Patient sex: M
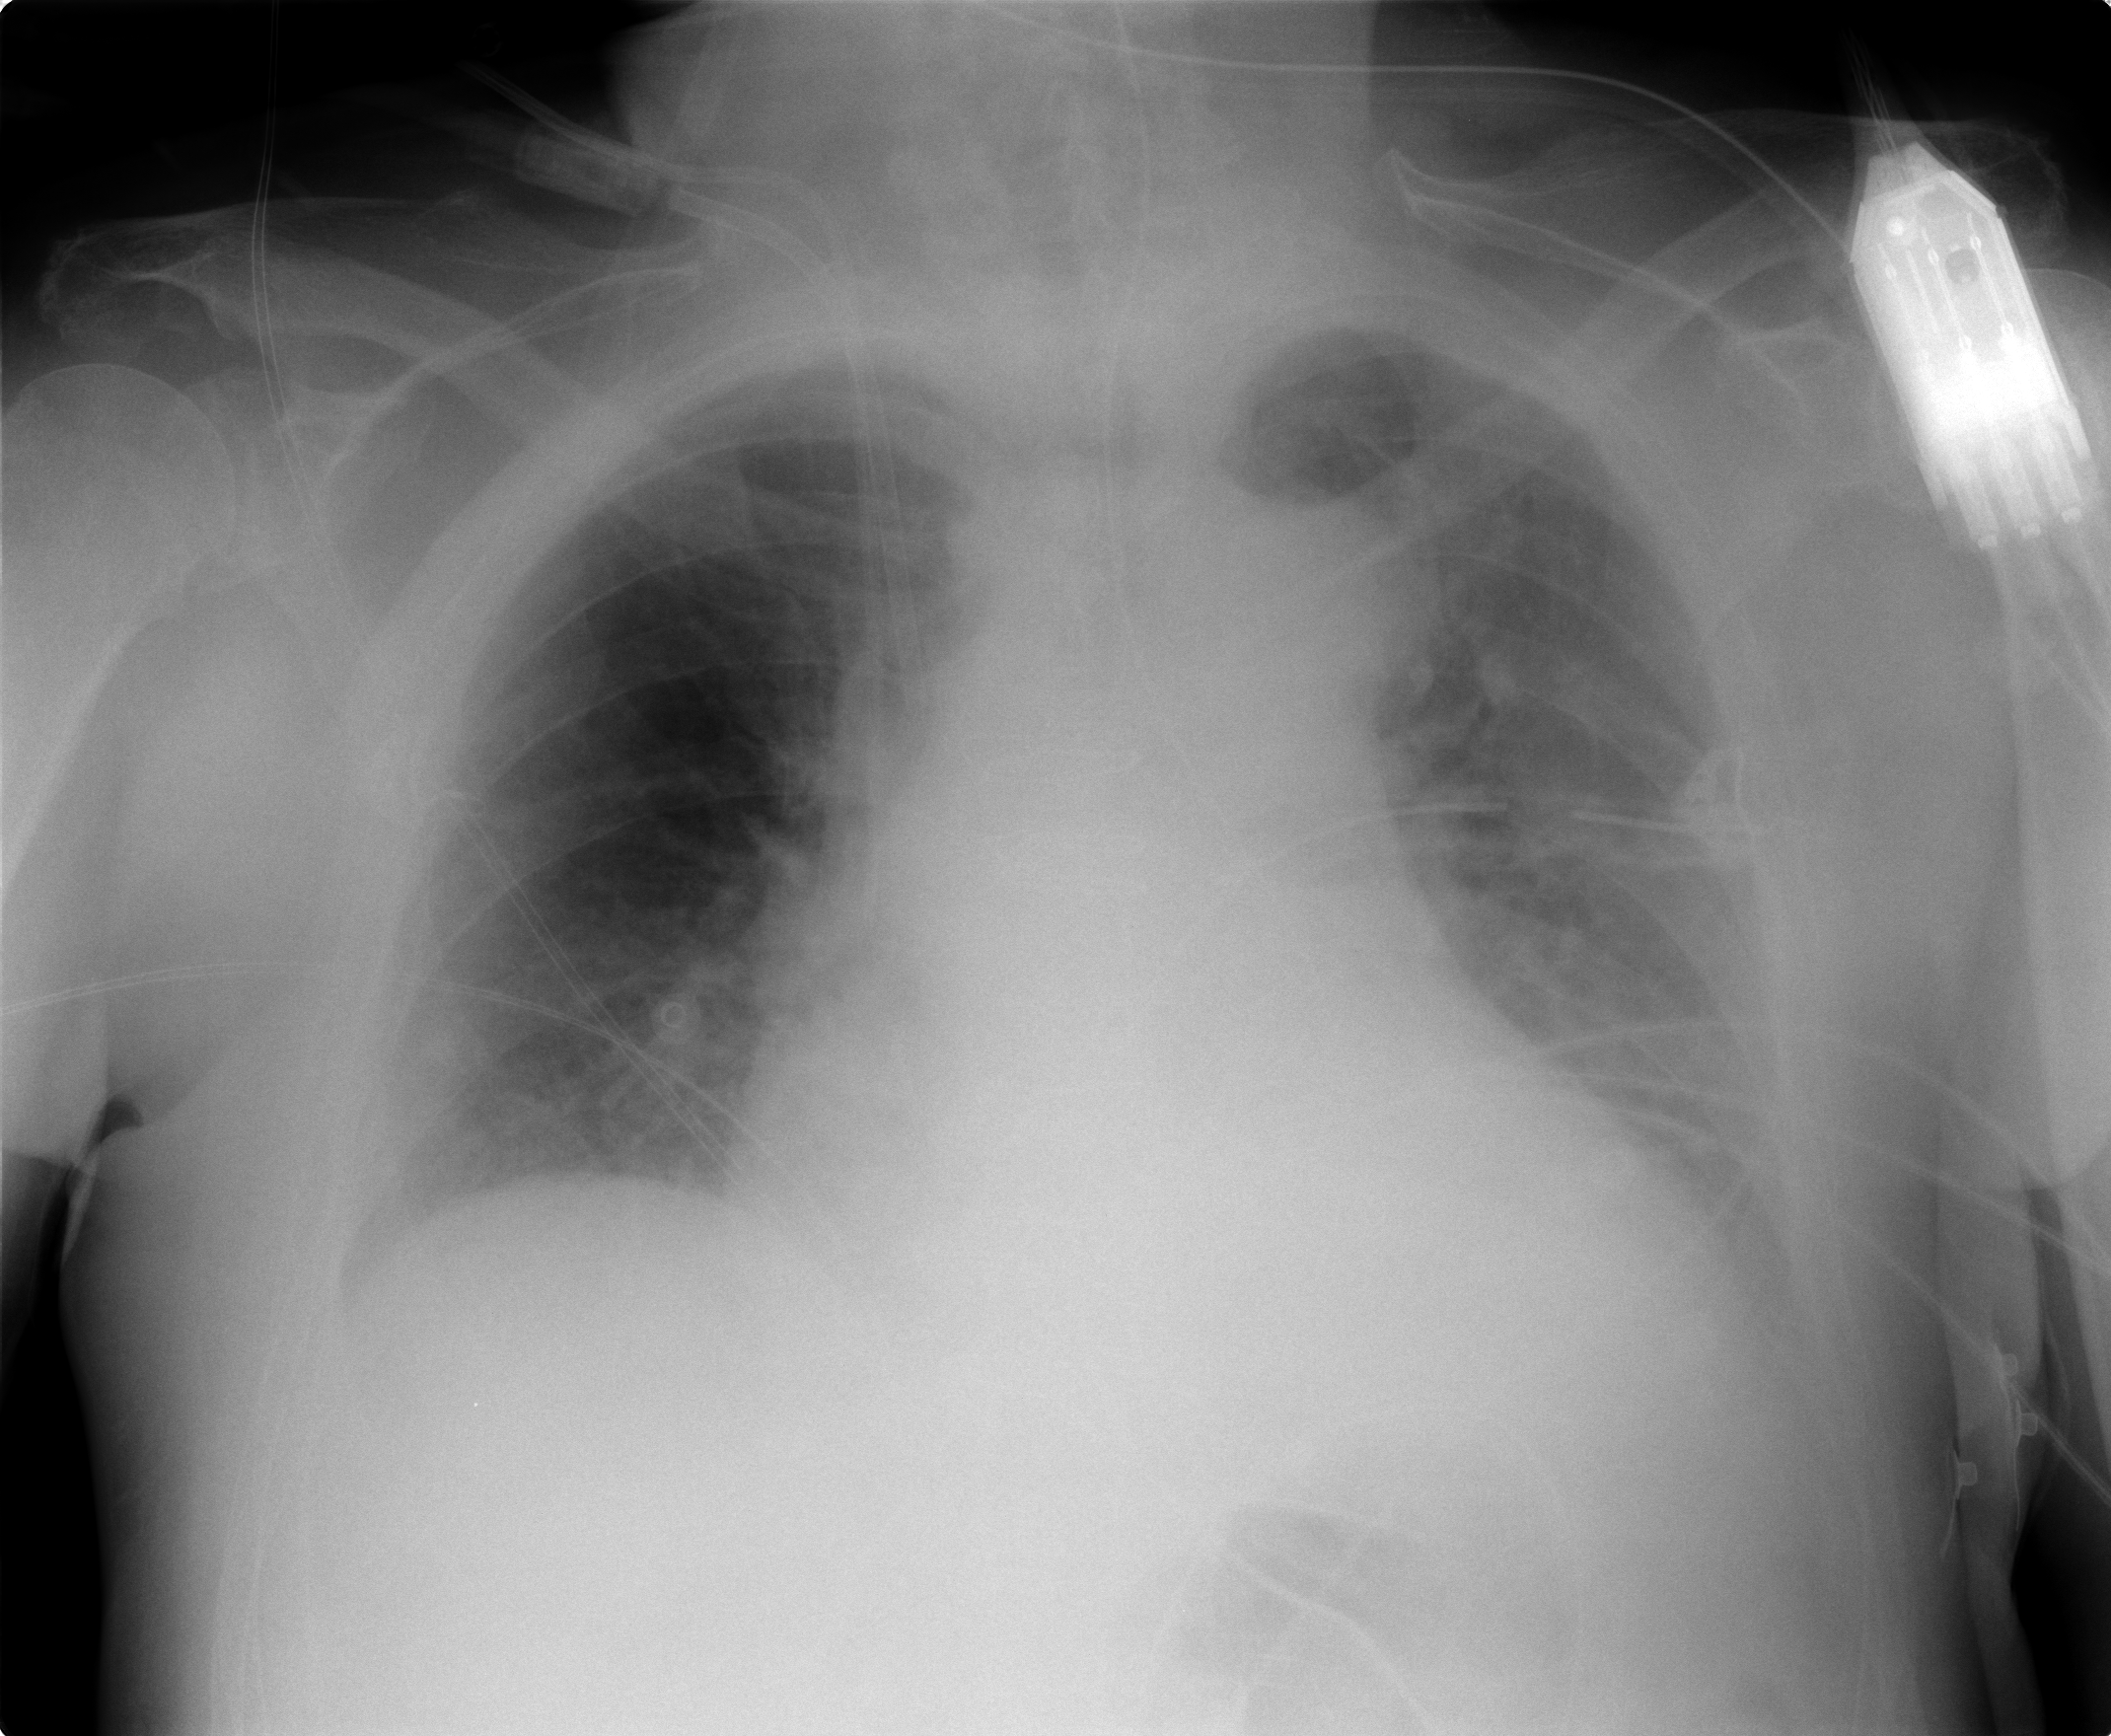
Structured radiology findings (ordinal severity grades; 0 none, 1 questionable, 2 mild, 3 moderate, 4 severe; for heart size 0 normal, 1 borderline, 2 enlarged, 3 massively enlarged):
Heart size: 2
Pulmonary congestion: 2
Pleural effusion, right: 1
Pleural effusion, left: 2
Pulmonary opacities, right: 0
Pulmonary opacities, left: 0
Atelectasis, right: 2
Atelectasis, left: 2